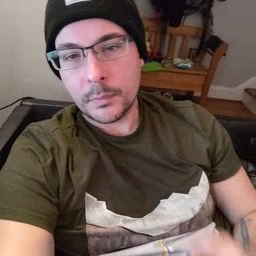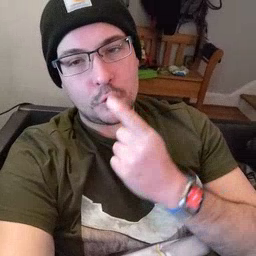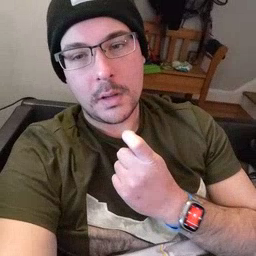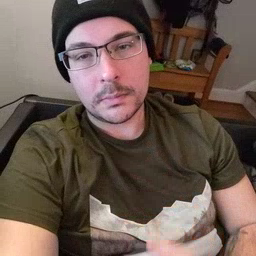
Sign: red